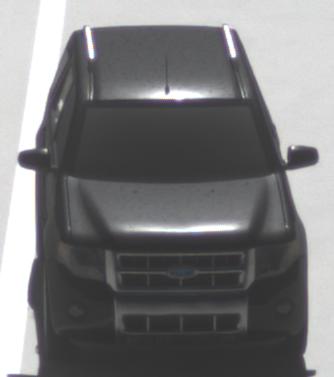
Make: Ford
Model: Escape Hybrid
Detailed model: -
Model produced from: 2004
Model produced until: 2012
Doors: 5
Color: black
Road condition: dry road
Daytime: midday
Contrast: high contrast